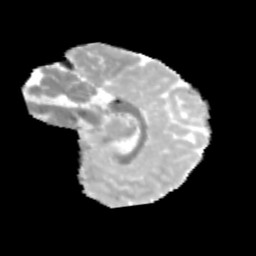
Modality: MD
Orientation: sagittal
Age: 10
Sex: male
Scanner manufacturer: siemens
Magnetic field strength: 3 T
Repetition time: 3.8 s
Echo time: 0.07 s